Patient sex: M
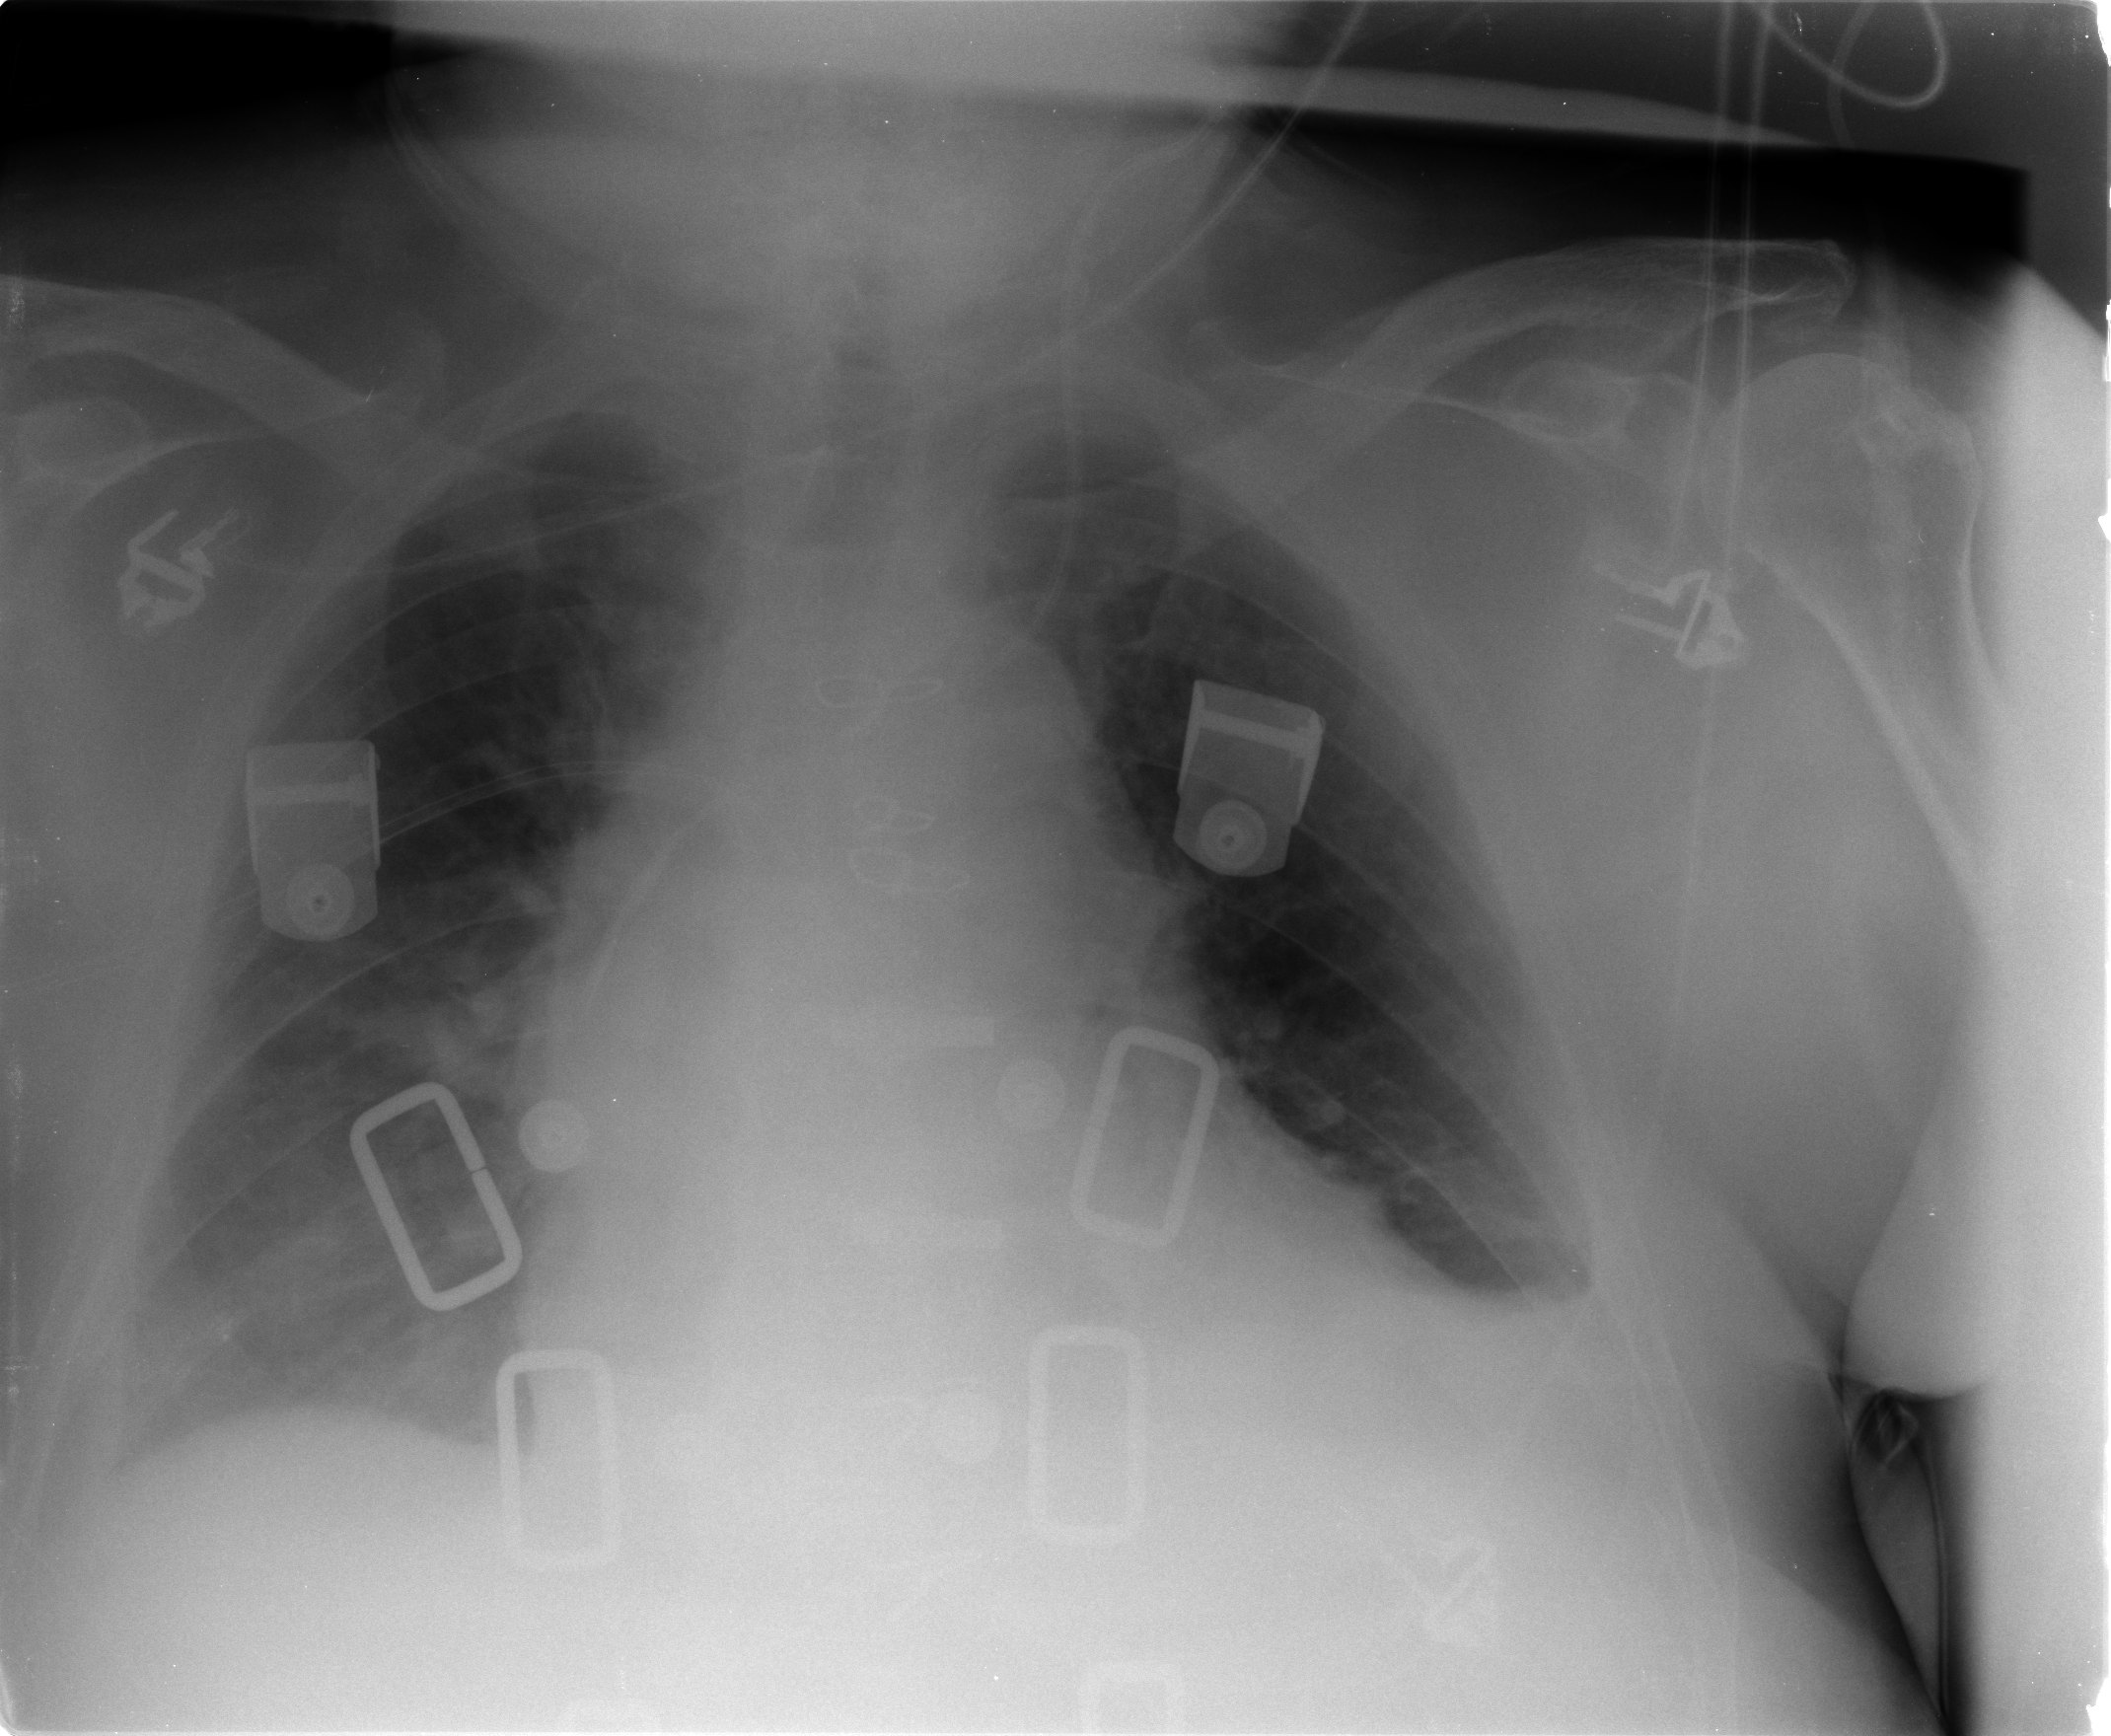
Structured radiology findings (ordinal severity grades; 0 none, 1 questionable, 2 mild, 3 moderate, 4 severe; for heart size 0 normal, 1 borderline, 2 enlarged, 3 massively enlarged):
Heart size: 0
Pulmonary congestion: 2
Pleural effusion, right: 3
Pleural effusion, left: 2
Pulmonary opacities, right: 2
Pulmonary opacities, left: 0
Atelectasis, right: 2
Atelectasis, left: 2